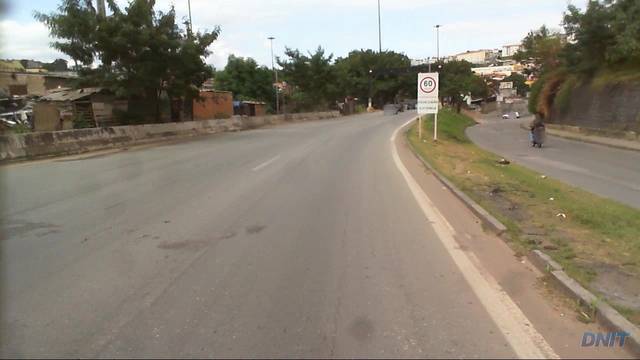
Region: Brazil
Coordinates: -19.857, -43.899